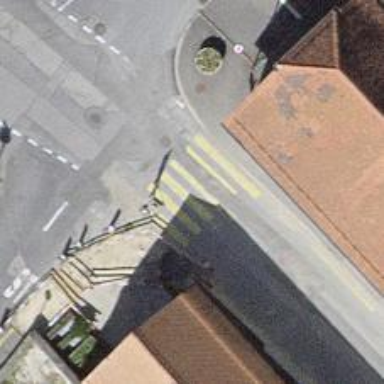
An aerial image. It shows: Zebra crossing on the road.